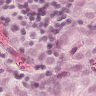
Metastatic tissue present: yes